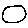
Label: circle